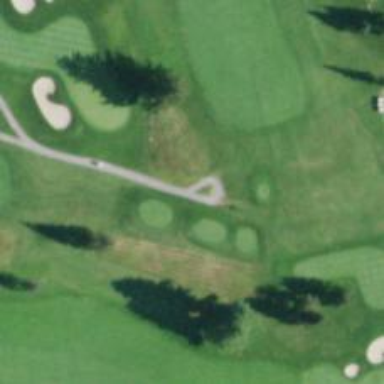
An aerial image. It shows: Service road used as golf cart path.